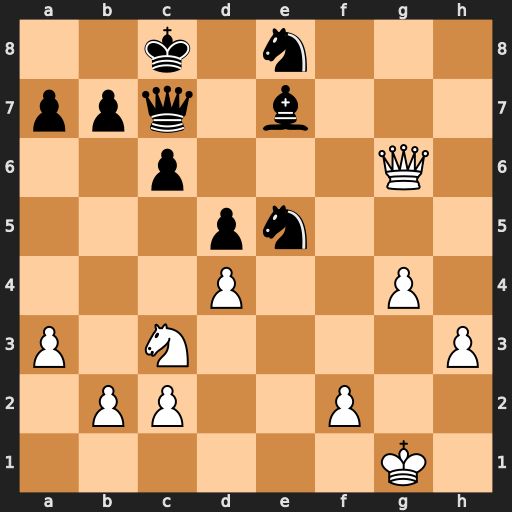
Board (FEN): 2k1n3/ppq1b3/2p3Q1/3pn3/3P2P1/P1N4P/1PP2P2/6K1
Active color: w
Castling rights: -
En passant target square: -
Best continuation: Qxe8+ Qd8 Qxd8+ Kxd8 dxe5